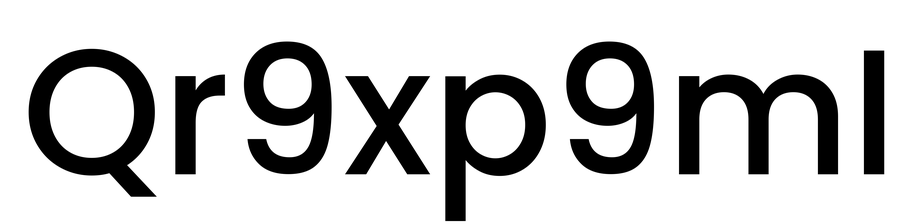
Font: Poppins-Medium